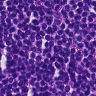
Metastatic tissue present: no